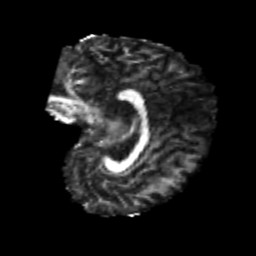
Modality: FA
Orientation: sagittal
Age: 20
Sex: female
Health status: healthy
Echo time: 0.074 s